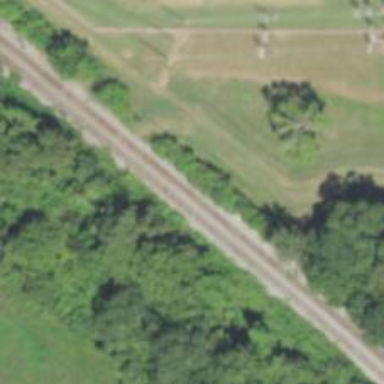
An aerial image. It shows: Railway track.